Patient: sex M, age 58
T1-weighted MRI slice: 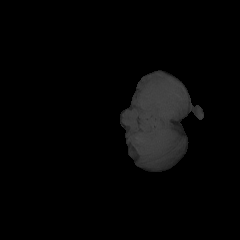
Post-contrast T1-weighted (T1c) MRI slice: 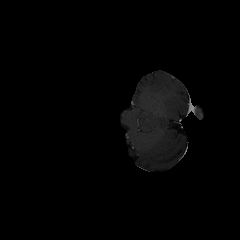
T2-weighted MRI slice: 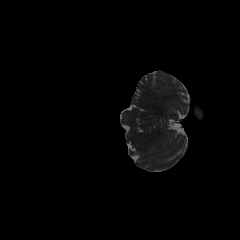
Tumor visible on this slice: no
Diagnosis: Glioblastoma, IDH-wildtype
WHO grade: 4